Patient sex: M
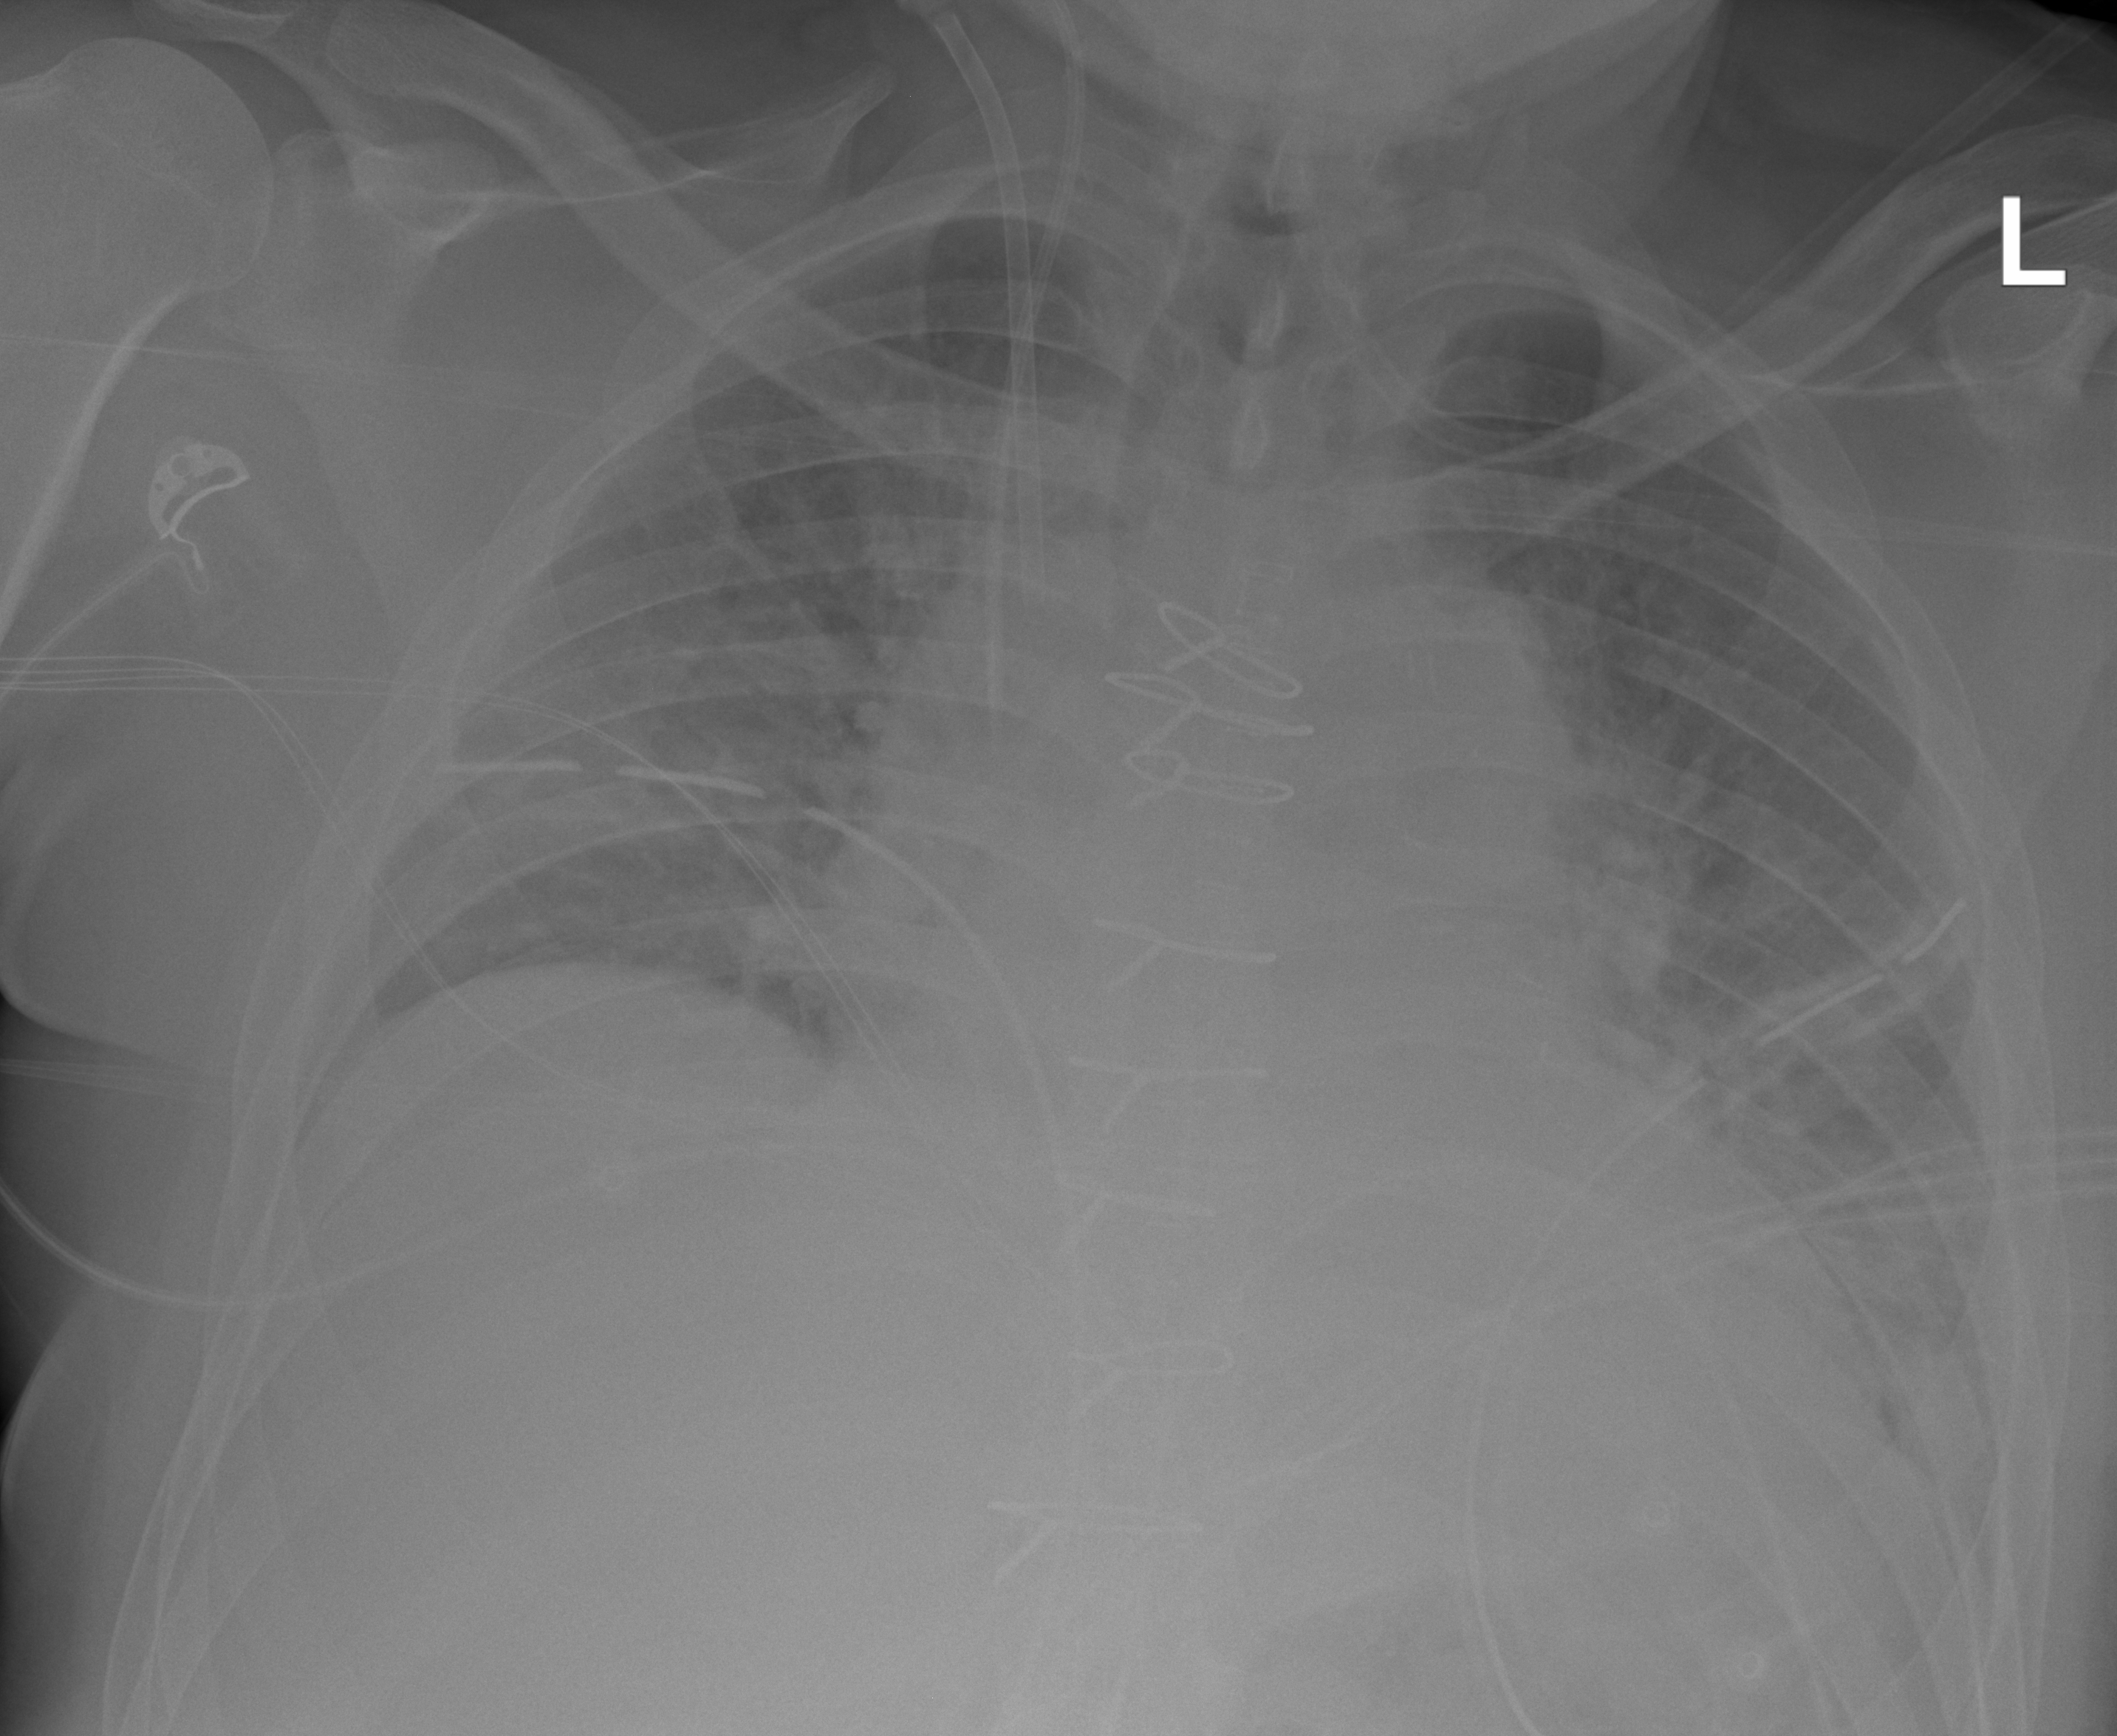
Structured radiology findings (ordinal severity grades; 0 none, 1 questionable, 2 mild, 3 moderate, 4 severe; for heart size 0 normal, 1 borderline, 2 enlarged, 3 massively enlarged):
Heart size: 2
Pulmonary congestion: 2
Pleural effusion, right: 0
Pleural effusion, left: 2
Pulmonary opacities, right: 1
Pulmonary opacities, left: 1
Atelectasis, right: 0
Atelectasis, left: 2